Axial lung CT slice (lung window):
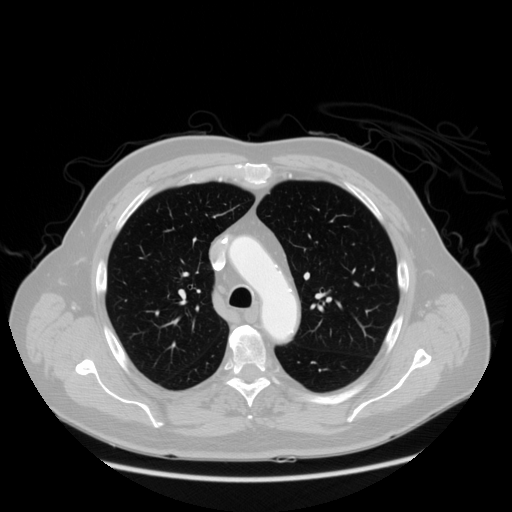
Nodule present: no